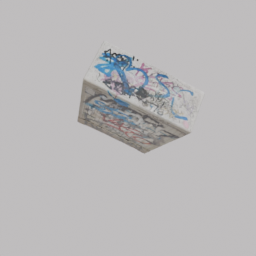
Label: electronics